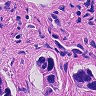
Metastatic tissue present: yes